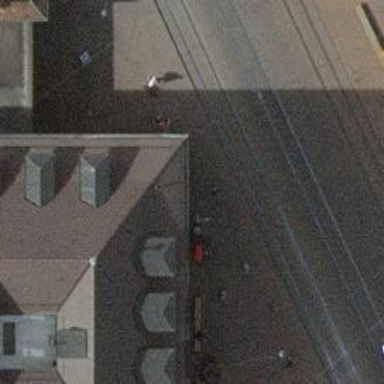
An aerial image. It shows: Asphalt sidewalk with covered arcade.